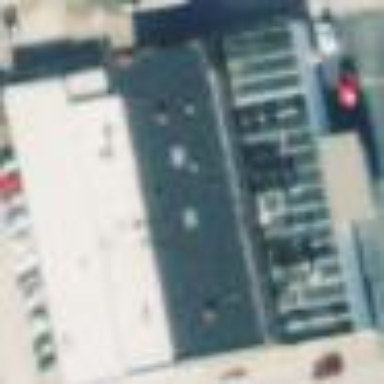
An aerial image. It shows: Car repair shop located in building.